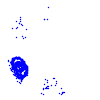
Particle: proton